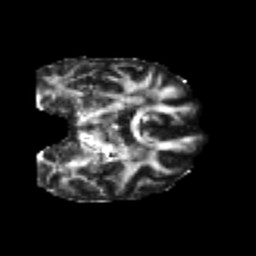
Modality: FA
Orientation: coronal
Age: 22
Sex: female
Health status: healthy
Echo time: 0.074 s